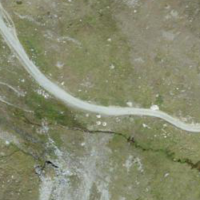
EUNIS habitat code: 26
Species observed at this site:
Parnassia palustris